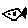
Label: fish